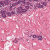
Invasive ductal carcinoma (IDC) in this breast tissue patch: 0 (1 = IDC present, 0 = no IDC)